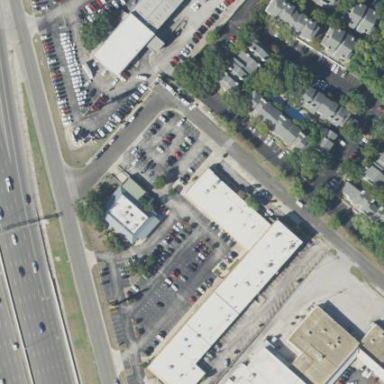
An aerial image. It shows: Retail building.